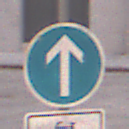
Verkehrszeichen: VorgeschriebeneFahrtrichtungGeradeaus
Zusatzzeichen unten: EinspurigeFahrzeugeFrei1
Umgebung: Outdoor, Urban
Tageszeit: MorningAfternoon
Wetter: PartlyCloudy
Licht: Natural
Jahreszeit: NotSpecified
Kontrast: LowContrast